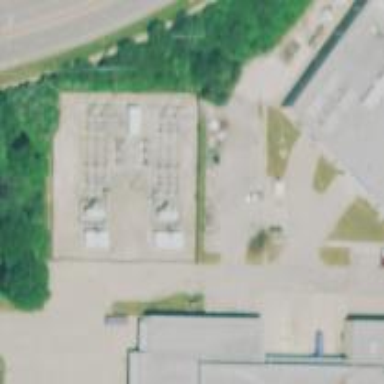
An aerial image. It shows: Switch for power supply.